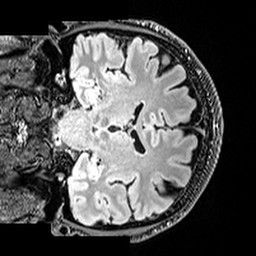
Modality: T2w
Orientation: coronal
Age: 35
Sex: male
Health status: healthy
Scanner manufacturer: siemens
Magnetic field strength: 3 T
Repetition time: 5 s
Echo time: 0.397 s